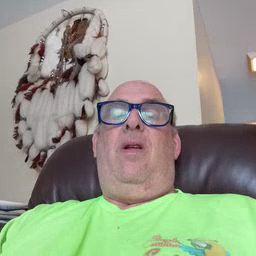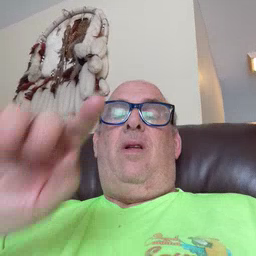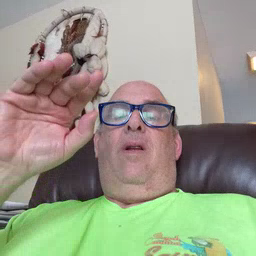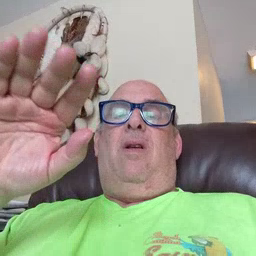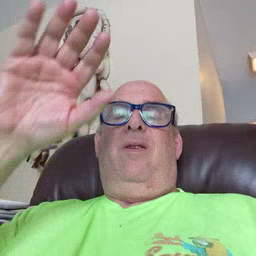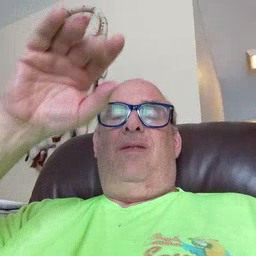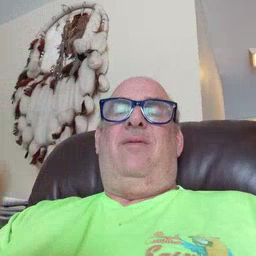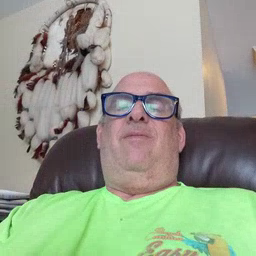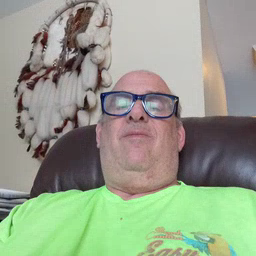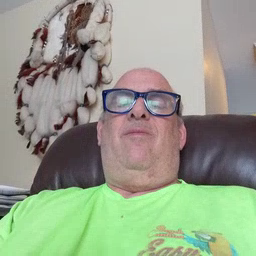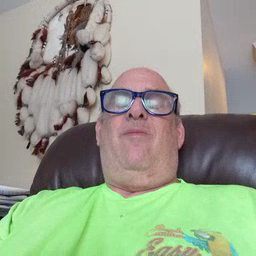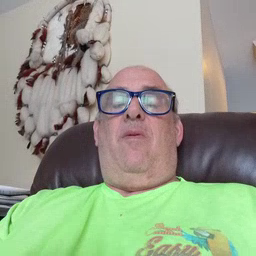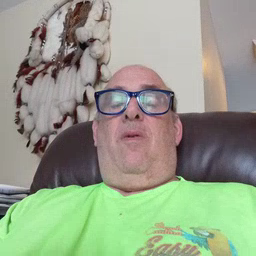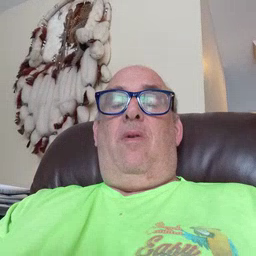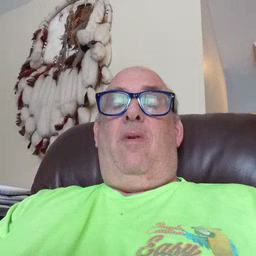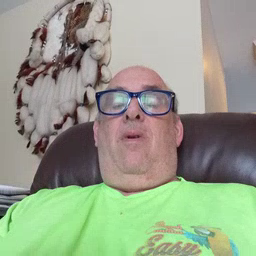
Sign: alligator